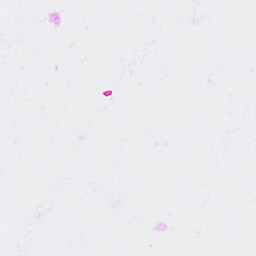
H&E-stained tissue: Breast